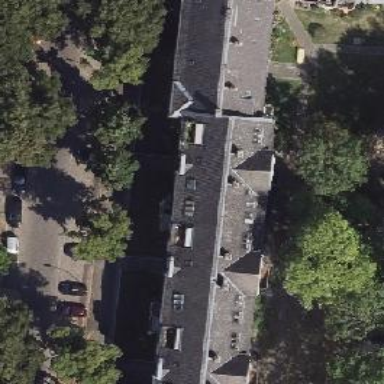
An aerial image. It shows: Gabled roof adorns the apartments building.